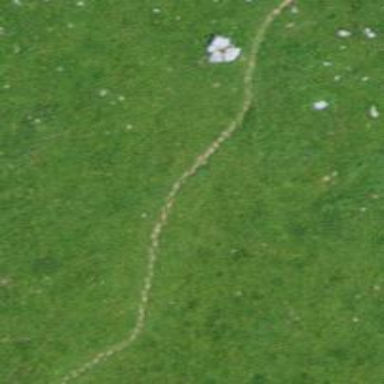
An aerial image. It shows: Path on the ground.